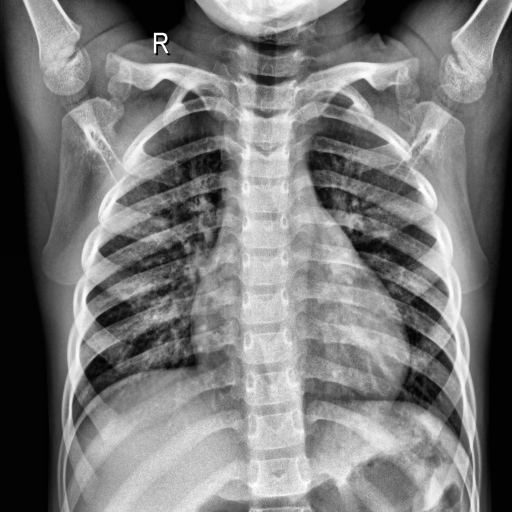
Finding: NORMAL